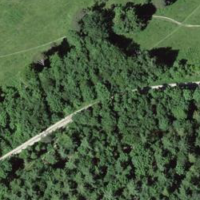
EUNIS habitat code: 41
Species observed at this site:
Fagus sylvatica